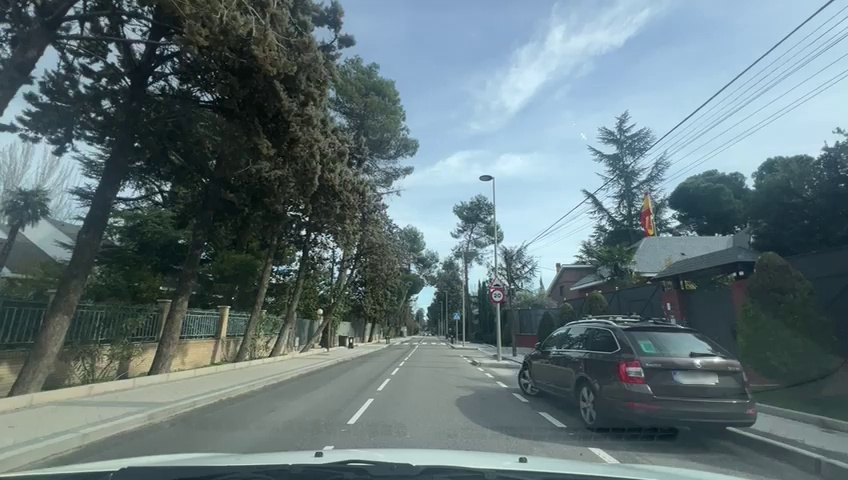
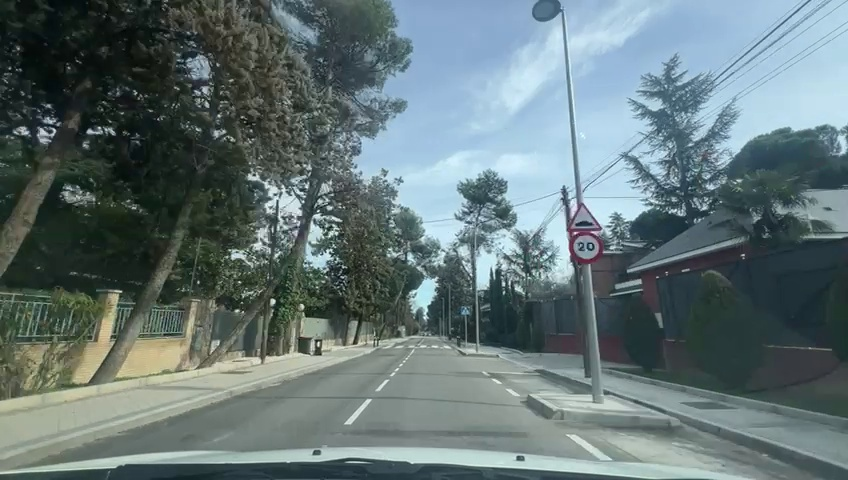
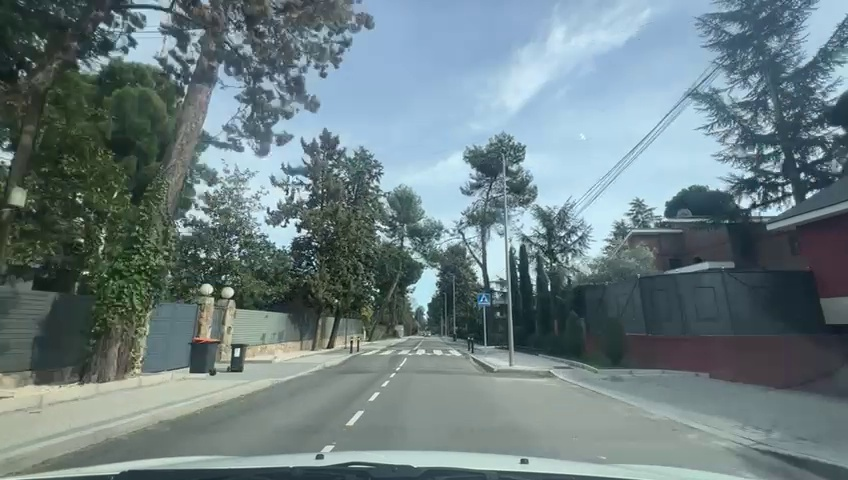
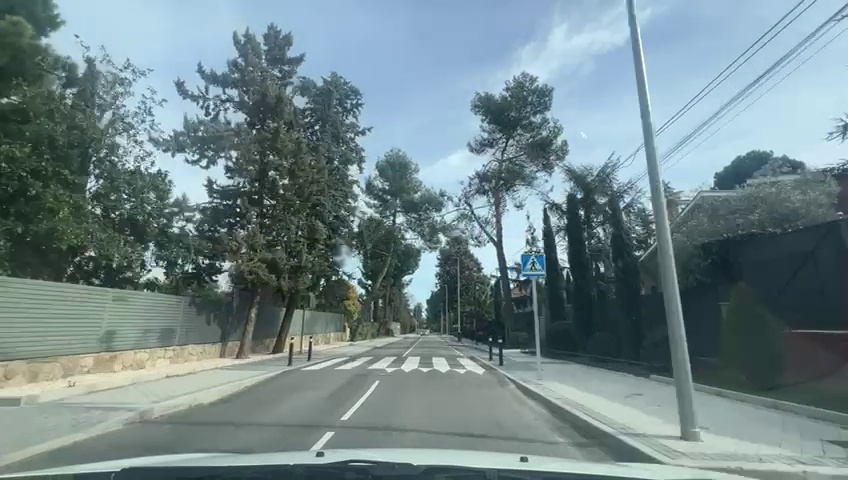
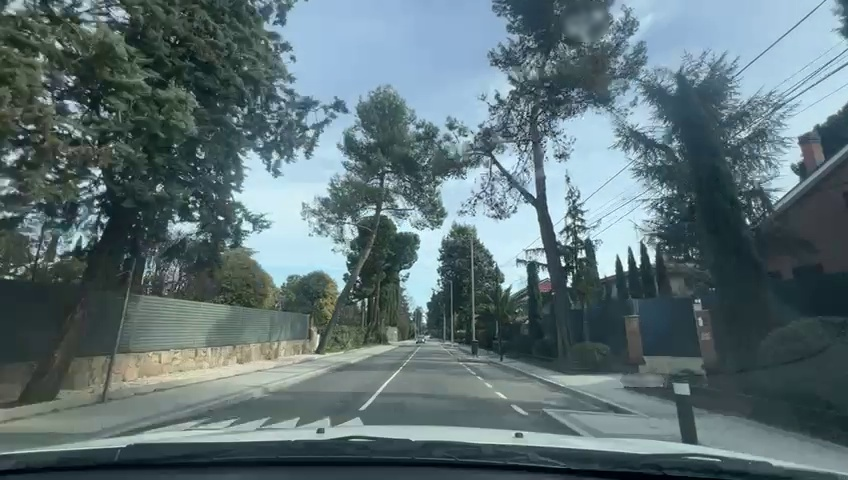
Situation: Lateral parked car
Question: Are vehicles present on the right side of the ego lane?
Answer: Yes
Reasoning: Parked vehicles are visible along the right side of the roadway

Situation: Lateral parked car
Question: Are vehicles parked parallel or perpendicular to the roadway near the ego lane?
Answer: No
Reasoning: Only 1 vehicle is parked parallel to the curb on the right

Situation: Lateral parked car
Question: Does the environment indicate an urban road where curbside parking is permitted?
Answer: Yes
Reasoning: Buildings and curbside parking indicate an urban environment, specifically a suburb environment

Situation: Lateral parked car
Question: Is the ego vehicle traveling in a middle lane with traffic lanes on both sides?
Answer: No
Reasoning: There is 1 traffic lane on the left side and 1 parallel parking lane on the right side

Situation: Lateral parked car
Question: Are vehicles present on the left side of the ego lane?
Answer: No
Reasoning: No parked vehicles are visible along the left side of the roadway